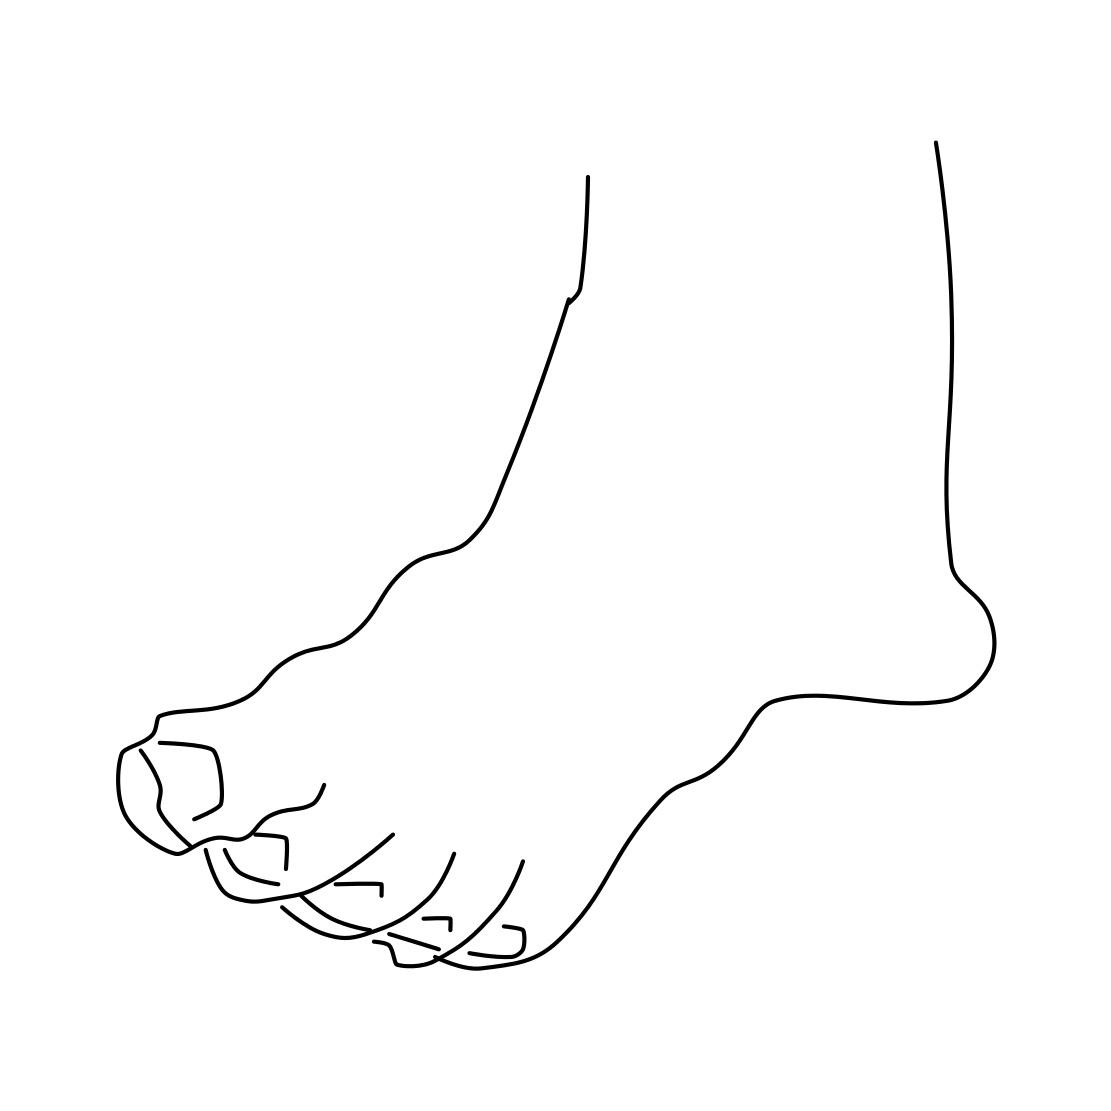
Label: foot